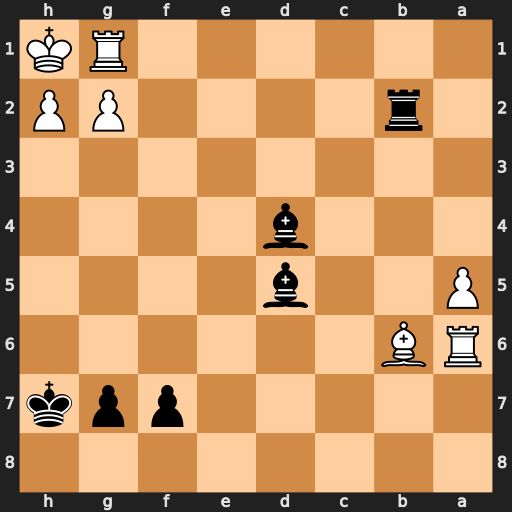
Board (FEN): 8/5ppk/RB6/P2b4/3b4/8/1r4PP/6RK
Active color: b
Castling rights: -
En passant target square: -
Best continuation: Bxg2+ Rxg2 Rb1+ Rg1 Rxg1#